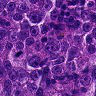
Metastatic tissue present: yes